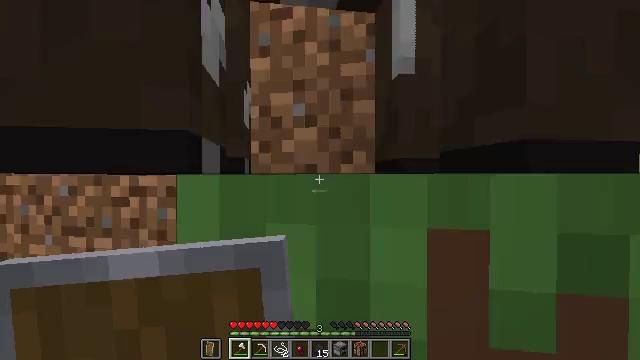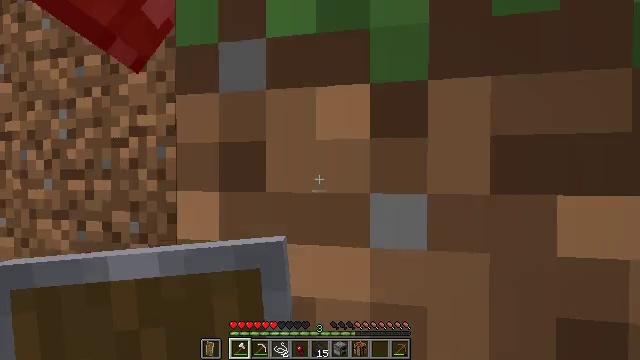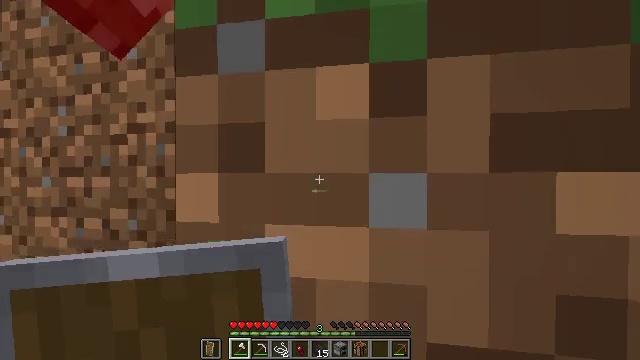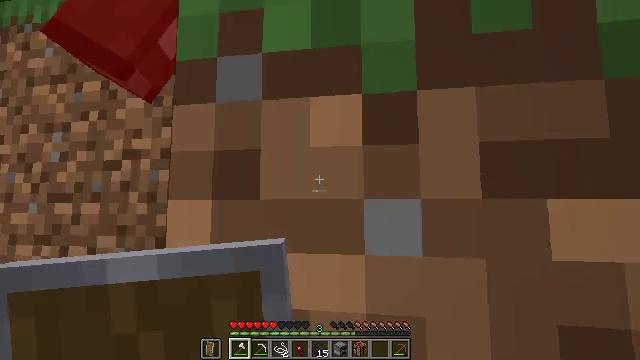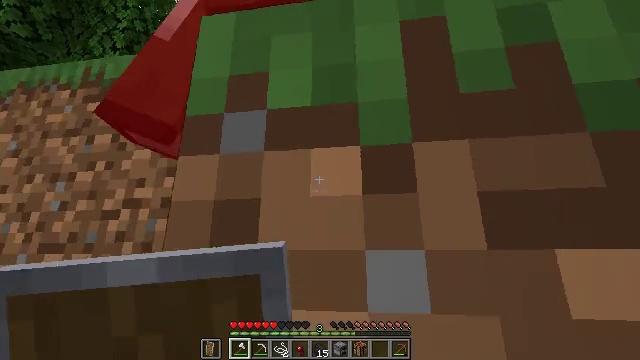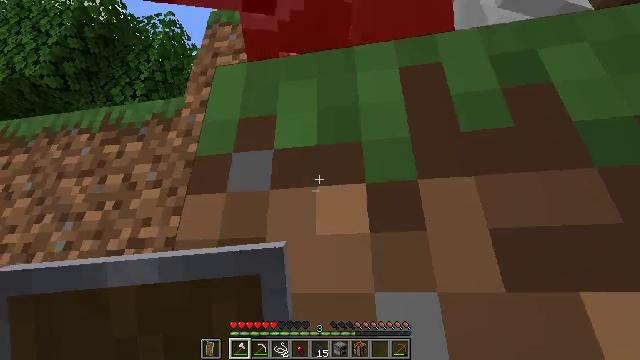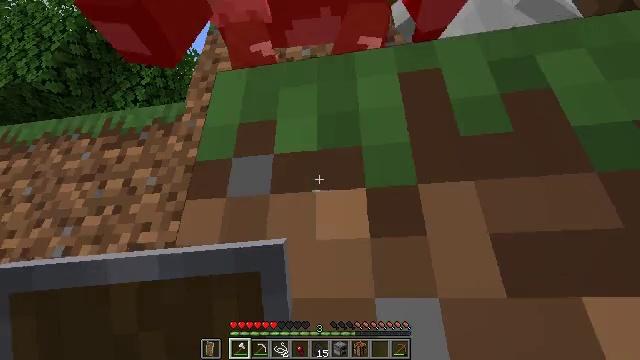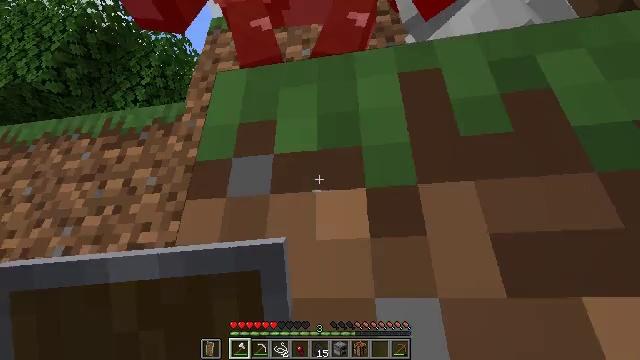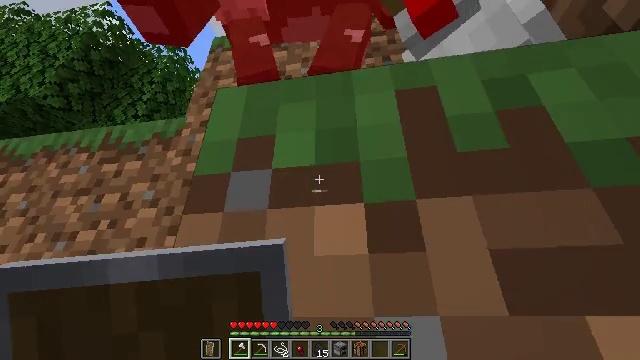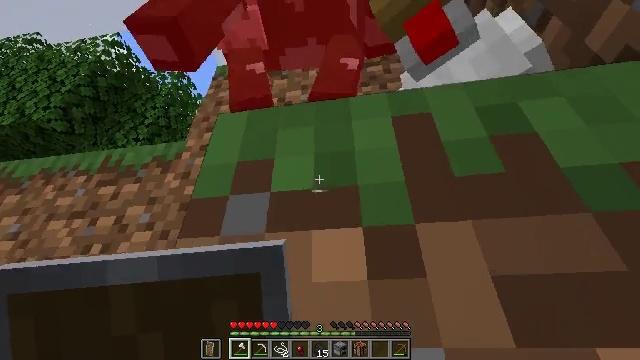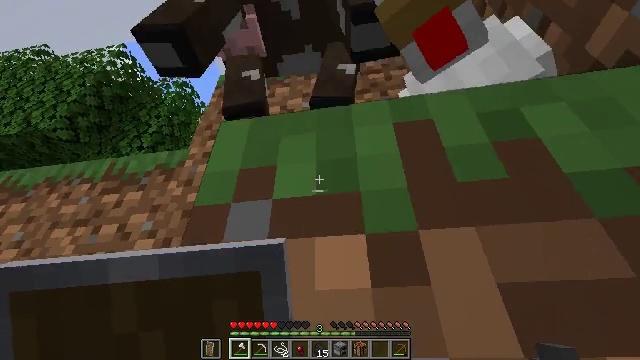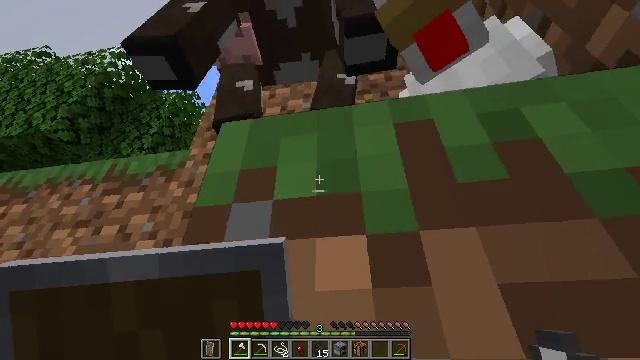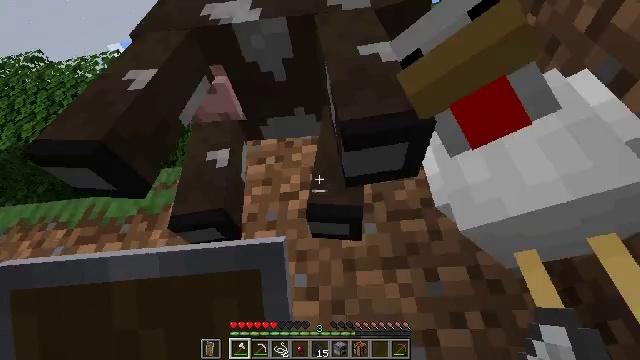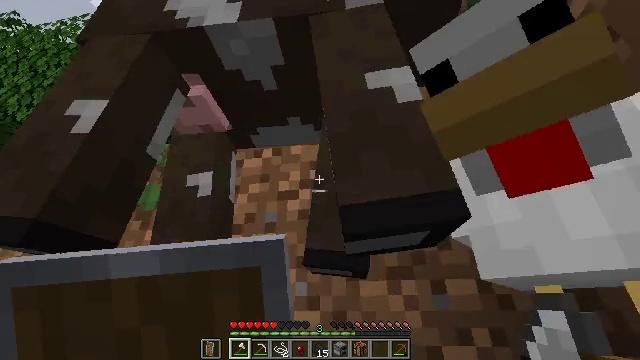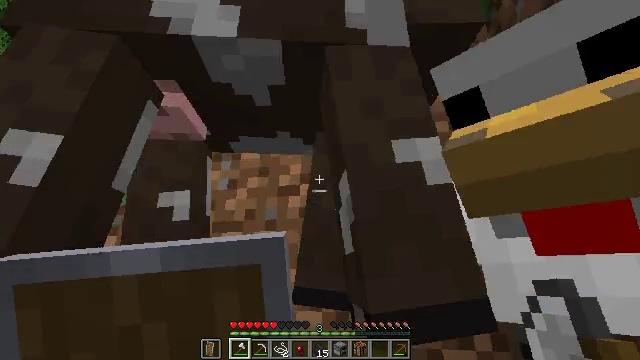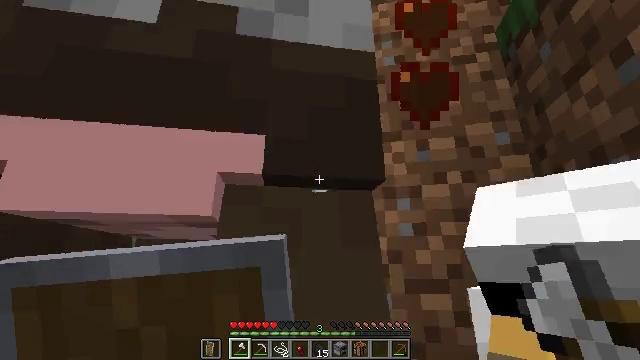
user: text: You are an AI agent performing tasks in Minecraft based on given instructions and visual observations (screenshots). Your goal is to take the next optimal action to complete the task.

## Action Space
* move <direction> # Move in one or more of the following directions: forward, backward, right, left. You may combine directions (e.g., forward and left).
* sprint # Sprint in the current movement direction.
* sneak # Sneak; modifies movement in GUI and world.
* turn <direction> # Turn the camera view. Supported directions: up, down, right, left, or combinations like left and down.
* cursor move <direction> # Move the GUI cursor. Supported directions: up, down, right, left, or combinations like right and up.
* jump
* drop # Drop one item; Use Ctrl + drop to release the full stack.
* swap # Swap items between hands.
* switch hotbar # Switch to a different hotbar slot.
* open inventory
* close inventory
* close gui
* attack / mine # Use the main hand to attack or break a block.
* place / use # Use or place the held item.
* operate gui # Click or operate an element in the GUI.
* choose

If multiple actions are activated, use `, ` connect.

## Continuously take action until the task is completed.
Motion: motion action
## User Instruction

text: Kill mobs.
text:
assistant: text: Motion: no_op
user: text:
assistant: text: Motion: no_op
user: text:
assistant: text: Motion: turn right and up
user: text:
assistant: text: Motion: turn up
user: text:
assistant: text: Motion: turn left and up
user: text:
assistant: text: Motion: turn up
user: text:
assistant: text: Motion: no_op
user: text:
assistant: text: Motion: turn up
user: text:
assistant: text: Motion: turn up
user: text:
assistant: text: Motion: turn up
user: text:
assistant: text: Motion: no_op
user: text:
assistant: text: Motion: turn down, jump
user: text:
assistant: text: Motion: turn down, jump
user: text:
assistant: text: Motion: turn down, jump
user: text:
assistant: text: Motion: turn down, jump
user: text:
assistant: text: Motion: no_op
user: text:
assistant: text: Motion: attack / mine
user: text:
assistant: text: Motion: turn down, attack / mine
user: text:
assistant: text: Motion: turn left and down, attack / mine
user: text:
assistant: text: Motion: turn left and down
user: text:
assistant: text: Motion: no_op
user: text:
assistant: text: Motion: no_op